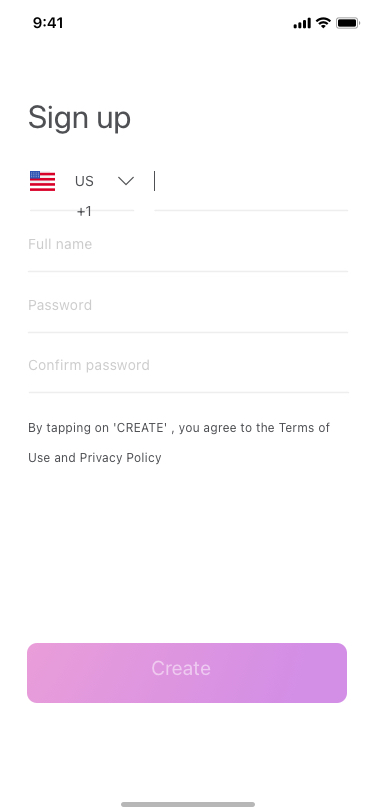
Text in this UI design:
Confirm password
Password
Full name
Create
US +1
Sign up
By tapping on 'CREATE' , you agree to the Terms of Use and Privacy Policy